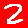
Digit: 2